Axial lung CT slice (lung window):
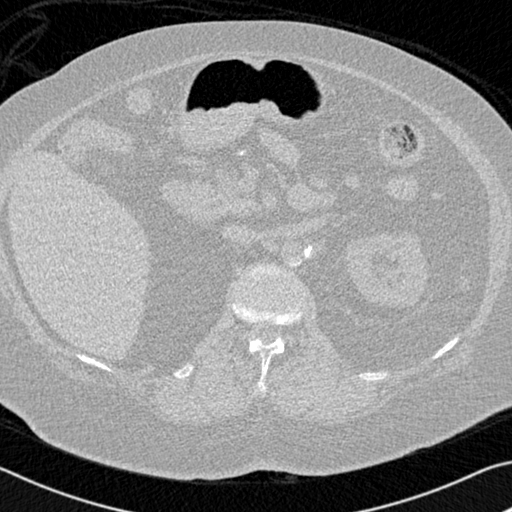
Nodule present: no